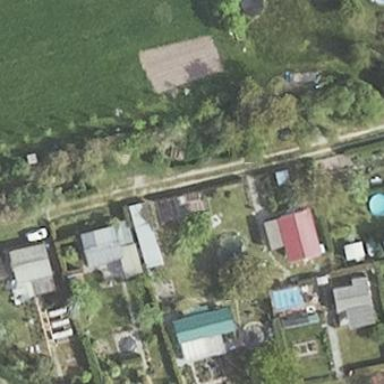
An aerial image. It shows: Allotments area.